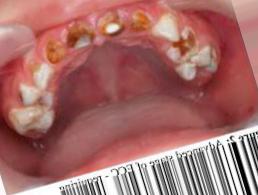
Condition: Caries